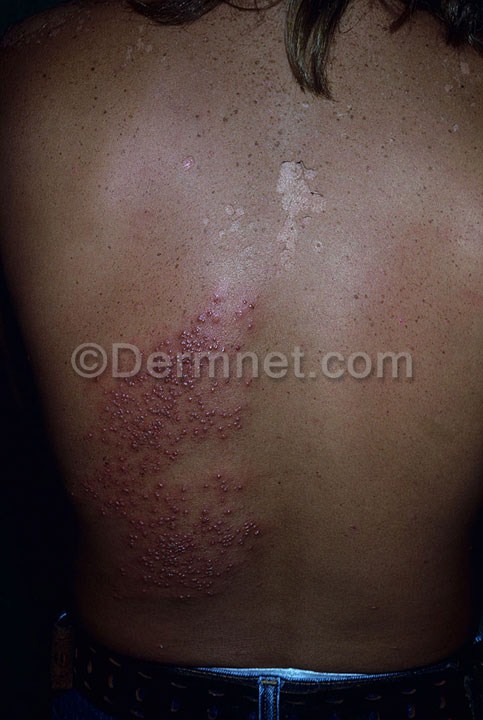
Disease: Warts Molluscum and other Viral Infections